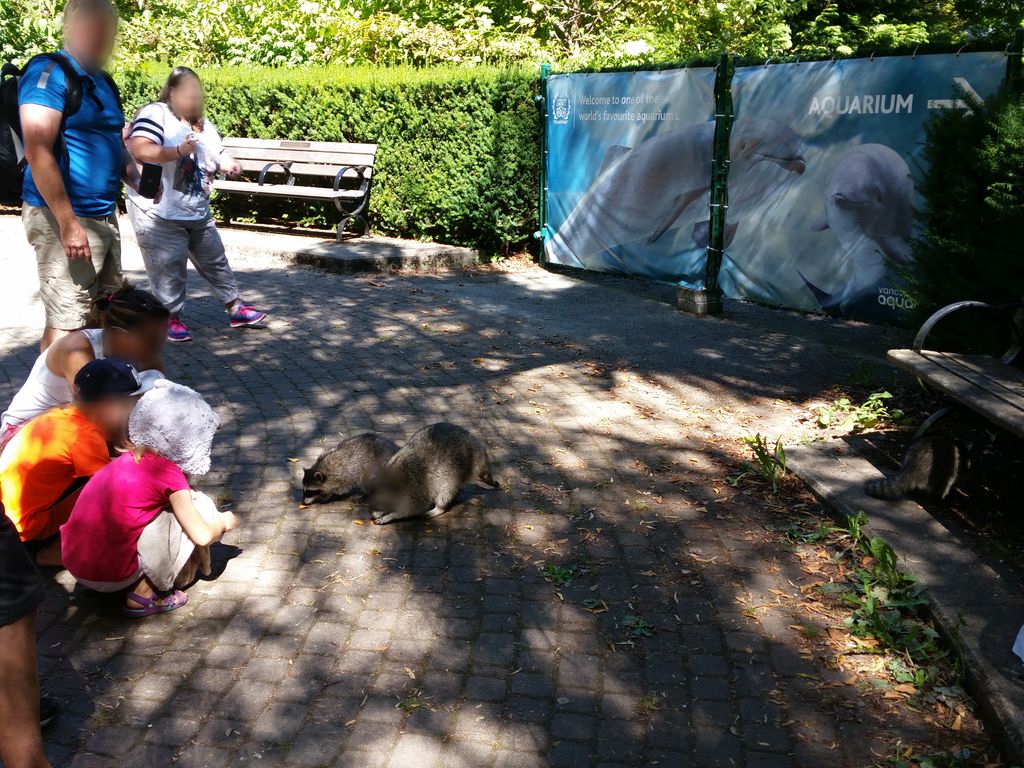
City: vancouver